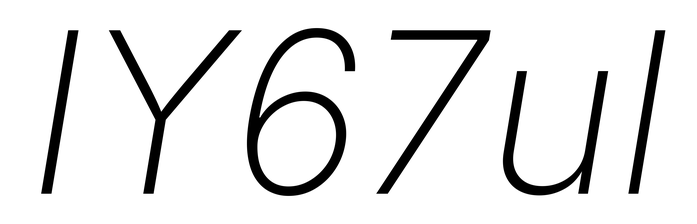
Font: Inter-Italic_ExtraLight_Italic